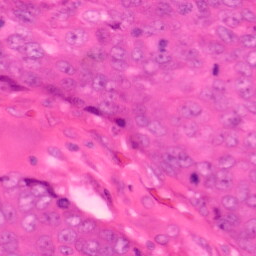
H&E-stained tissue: Colon